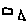
Label: triangle